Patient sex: M
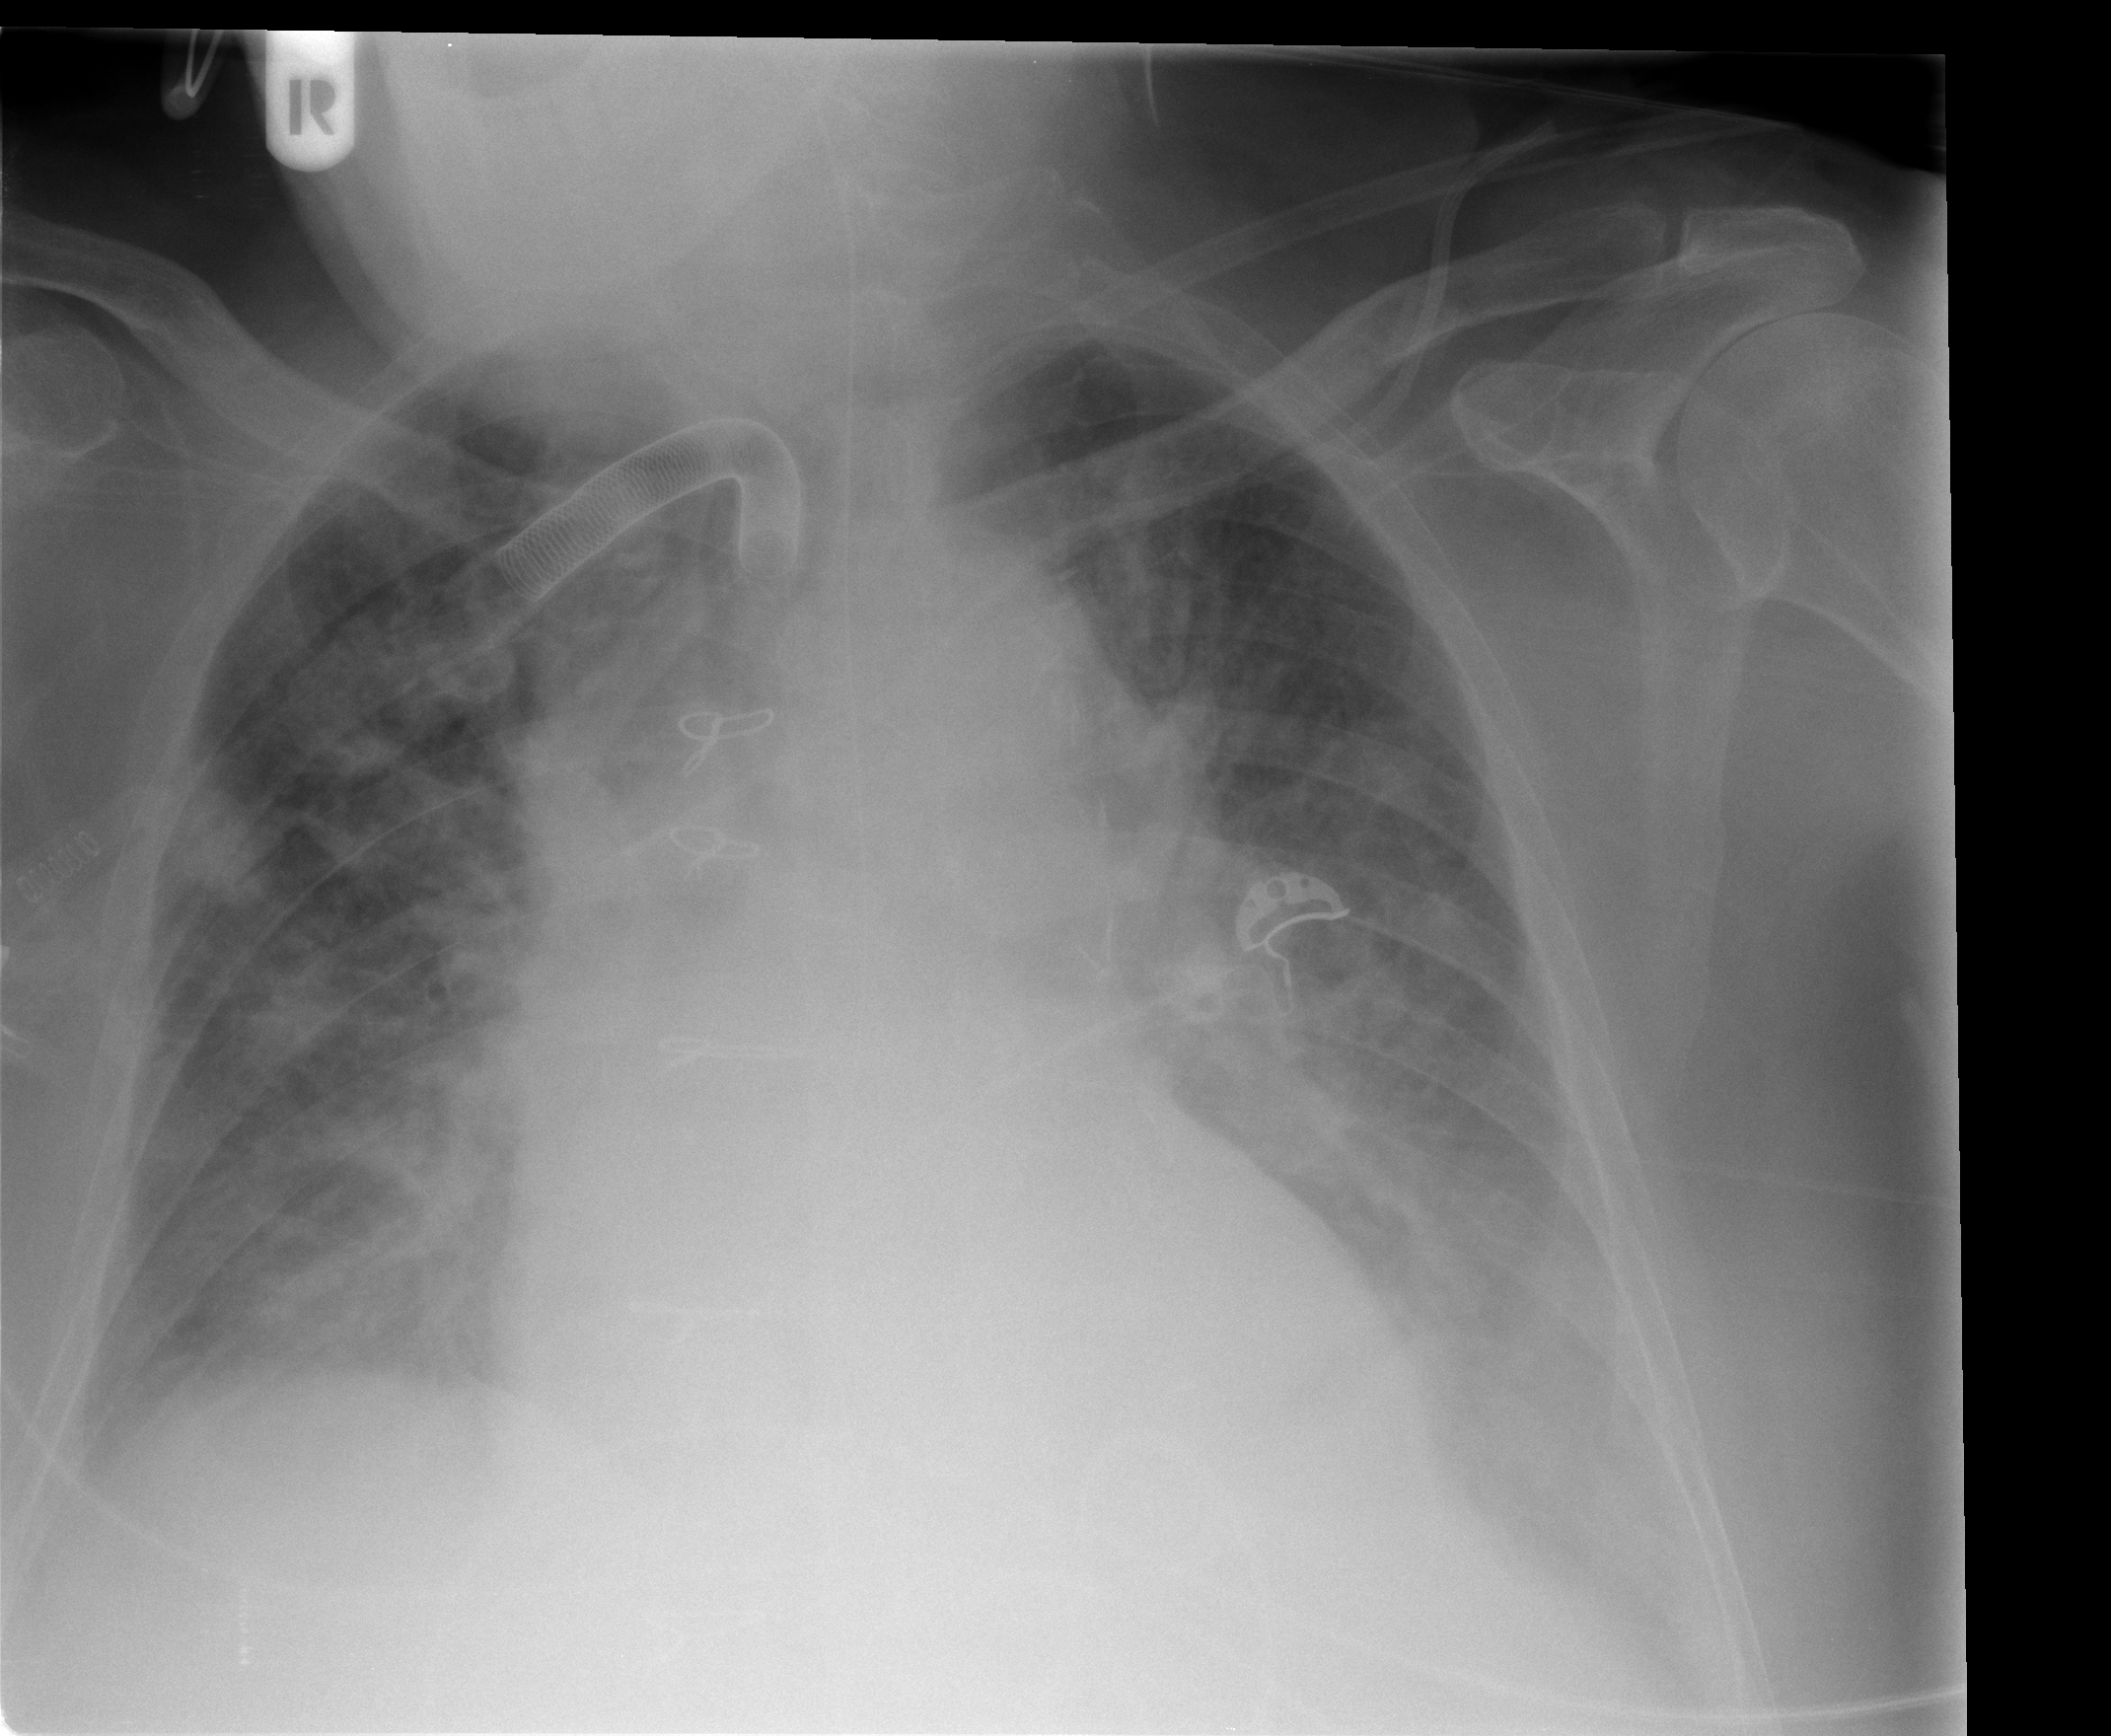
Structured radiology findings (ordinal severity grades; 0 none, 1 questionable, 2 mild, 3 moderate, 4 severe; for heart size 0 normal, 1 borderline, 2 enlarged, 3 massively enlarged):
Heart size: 2
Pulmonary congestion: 3
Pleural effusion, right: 1
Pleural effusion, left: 2
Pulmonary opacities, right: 3
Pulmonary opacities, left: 2
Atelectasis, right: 1
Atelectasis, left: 2